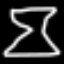
Label: hourglass